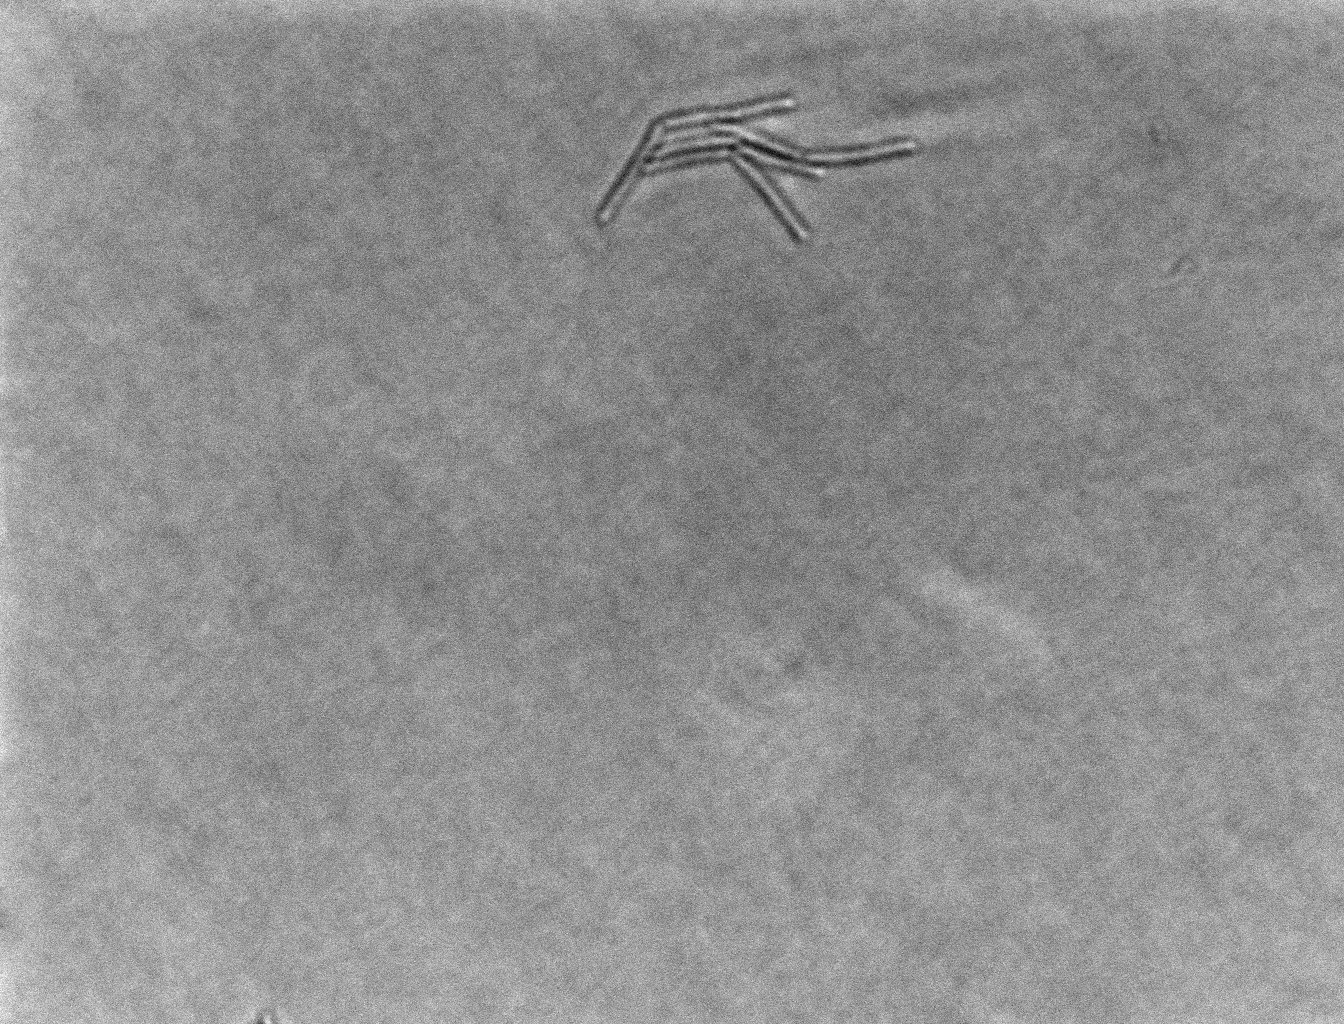
Brightfield microscopy, 60x objective, 3 h incubation